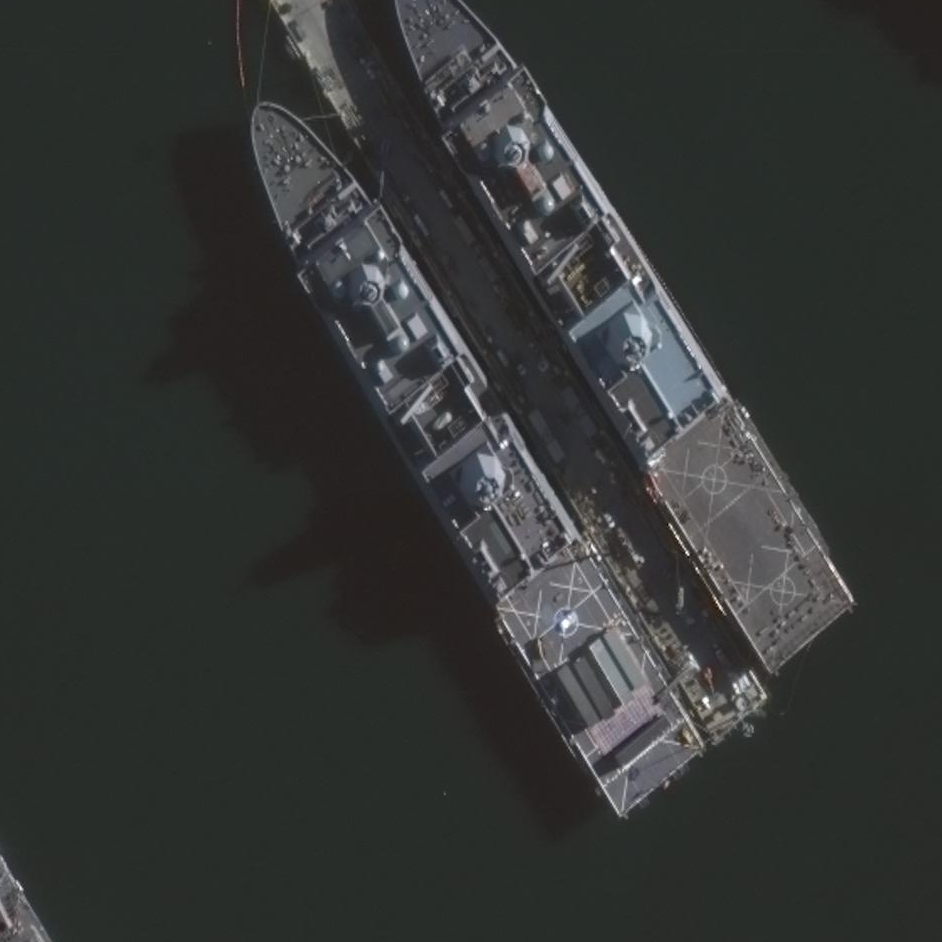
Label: combat